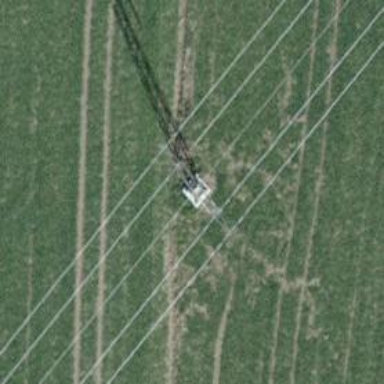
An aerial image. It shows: Power line in the image.